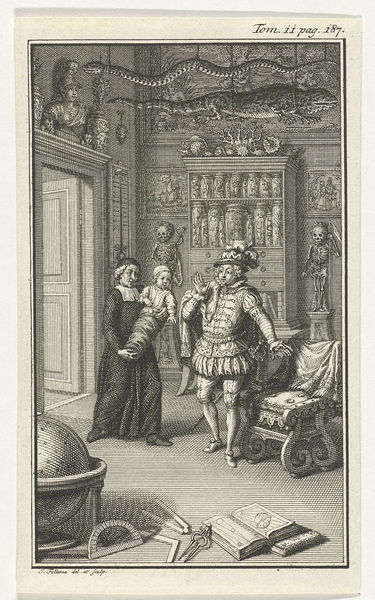
Titel: Edelman en een geestelijke met kind in een rariteitenkabinet
Künstler: Jacob Folkema
Standort: Amsterdam
Institution: Rijksmuseum
Schlagwörter: mann, frau, hut, licht, männer, raum, stuhl, tür, zimmer, regal, federn, tod, tot, familie, kind, schrank, graphik, baby, bank, büste, tusche, buch, druck, druckgraphik, radierung, schlange, herrscher, ritter, fisch, skelett, statuen, forscher, krokodil, sammlung, adliger, kabinett, kunstkammer, geweih, kupferstich, gefäße, globus, reptil, sense, gerippe, winkel, zirkel, sextant, wickel, astronomie, seriendruck, täfelung, winkelmesser, himmelsglobus, forshcer